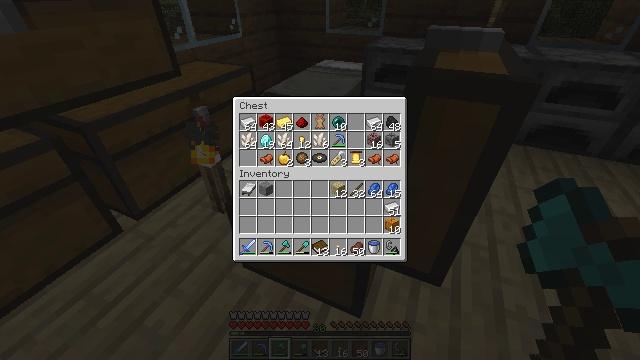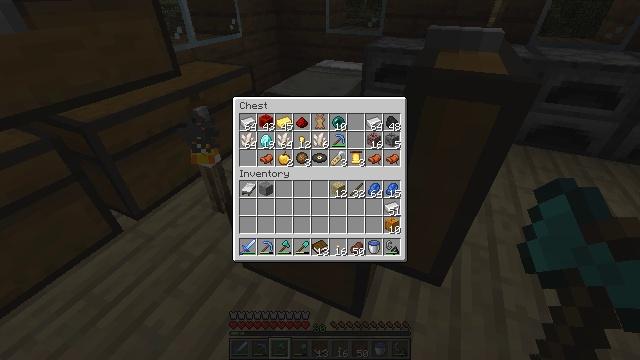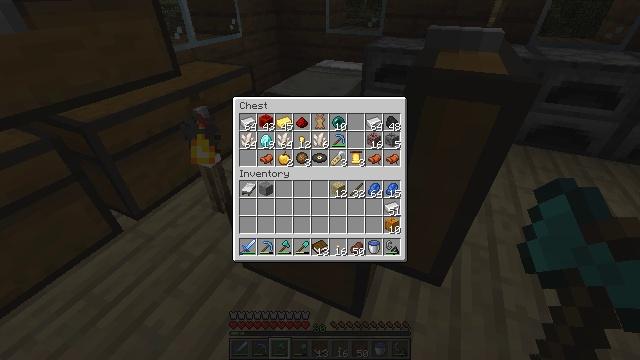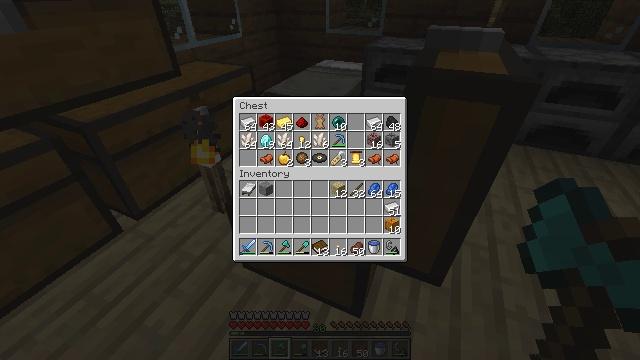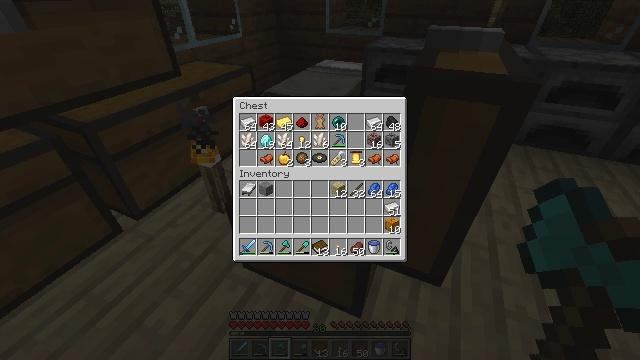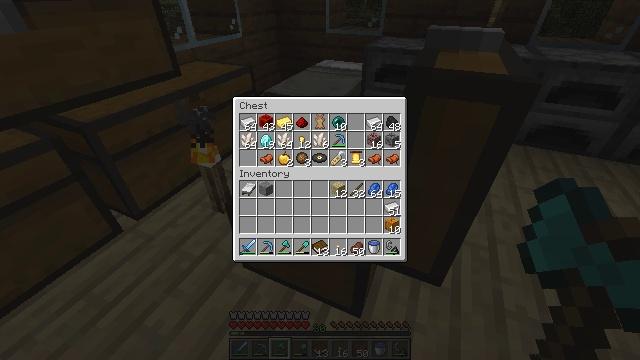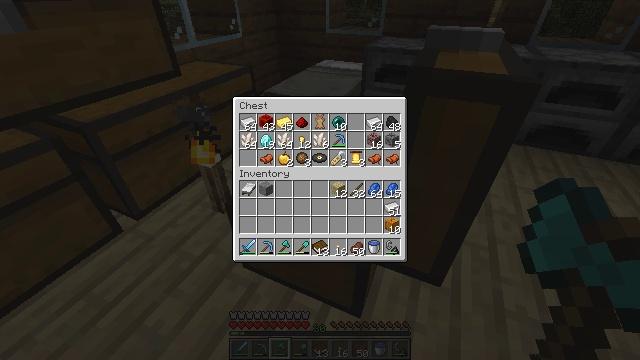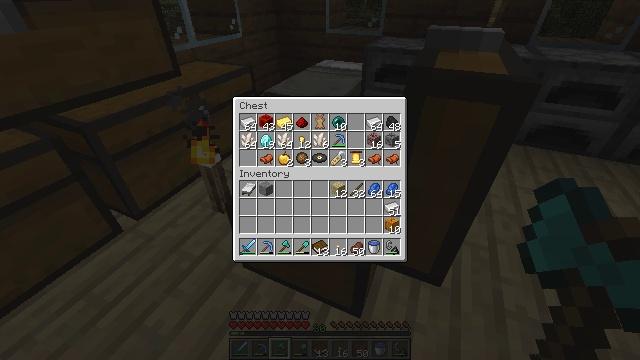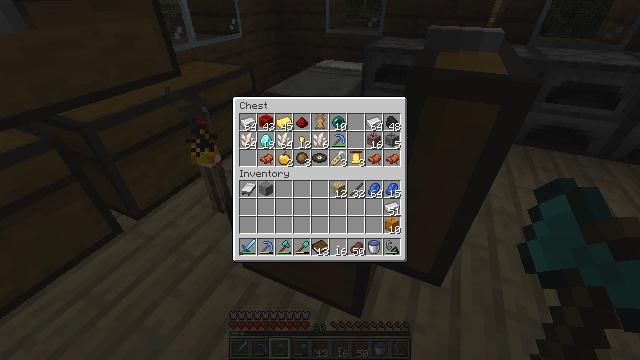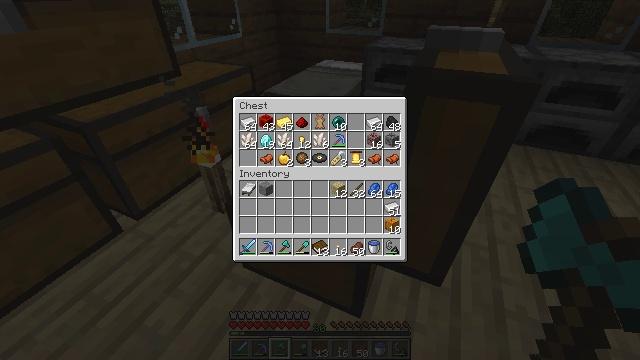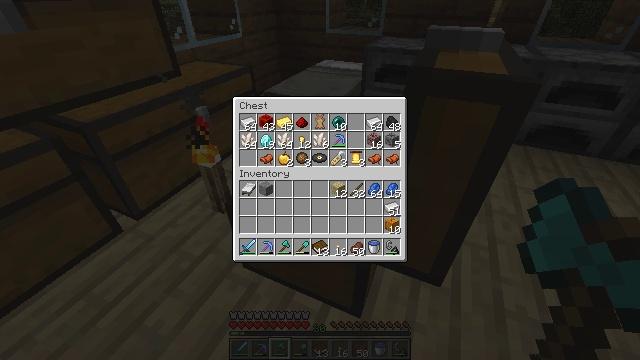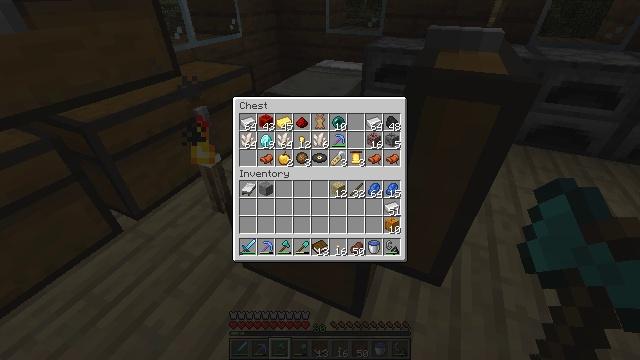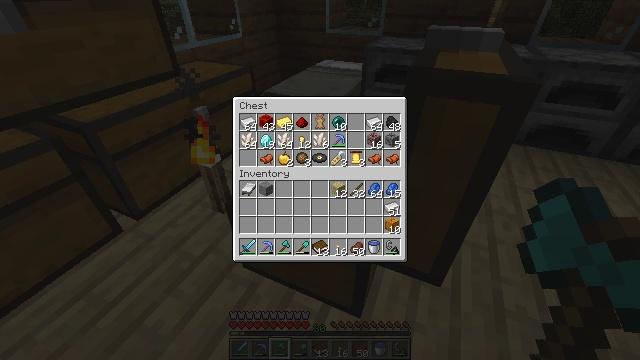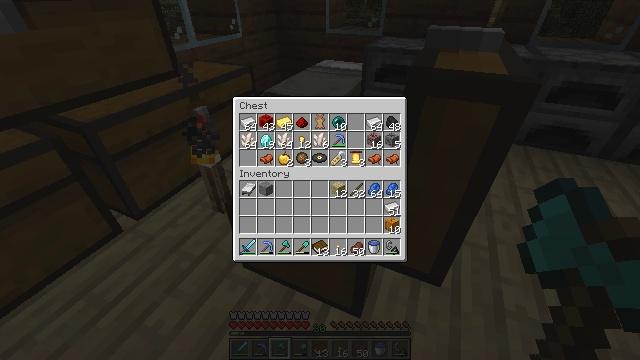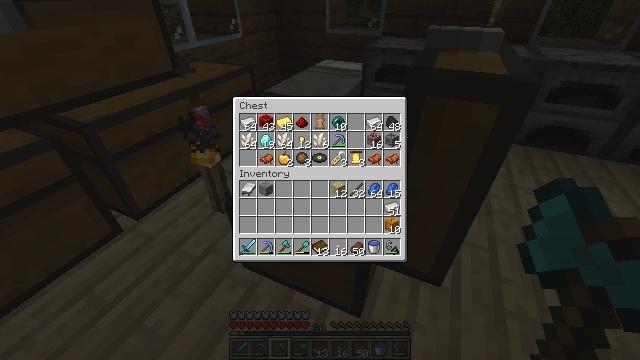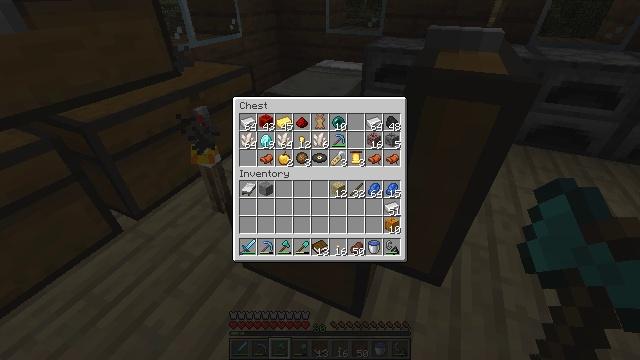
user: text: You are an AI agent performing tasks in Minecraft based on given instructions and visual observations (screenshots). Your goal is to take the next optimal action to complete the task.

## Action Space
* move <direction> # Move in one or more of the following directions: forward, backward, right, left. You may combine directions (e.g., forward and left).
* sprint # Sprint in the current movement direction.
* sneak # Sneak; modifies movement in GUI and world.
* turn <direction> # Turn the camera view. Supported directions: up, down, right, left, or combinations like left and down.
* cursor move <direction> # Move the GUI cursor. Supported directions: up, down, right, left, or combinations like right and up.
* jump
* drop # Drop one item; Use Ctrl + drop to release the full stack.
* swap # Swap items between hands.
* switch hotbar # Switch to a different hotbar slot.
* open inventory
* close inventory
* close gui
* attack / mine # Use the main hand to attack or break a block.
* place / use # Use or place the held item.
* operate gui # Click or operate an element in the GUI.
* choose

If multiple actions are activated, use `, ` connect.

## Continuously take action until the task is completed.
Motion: motion action
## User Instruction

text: Gather the powered rail to store in inventory.
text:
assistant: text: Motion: no_op
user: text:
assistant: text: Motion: no_op
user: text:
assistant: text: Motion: no_op
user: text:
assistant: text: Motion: no_op
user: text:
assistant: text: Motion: no_op
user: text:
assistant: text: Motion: no_op
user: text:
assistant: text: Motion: no_op
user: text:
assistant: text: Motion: no_op
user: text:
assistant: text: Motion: no_op
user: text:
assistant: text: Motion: no_op
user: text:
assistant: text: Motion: no_op
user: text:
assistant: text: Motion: no_op
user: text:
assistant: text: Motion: no_op
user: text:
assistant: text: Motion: no_op
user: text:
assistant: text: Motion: no_op
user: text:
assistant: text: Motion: no_op
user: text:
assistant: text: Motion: no_op
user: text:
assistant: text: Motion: no_op
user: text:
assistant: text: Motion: no_op
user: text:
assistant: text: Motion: no_op
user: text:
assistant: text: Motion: no_op
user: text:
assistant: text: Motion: no_op
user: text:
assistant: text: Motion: no_op
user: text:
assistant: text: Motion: no_op
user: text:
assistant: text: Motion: no_op
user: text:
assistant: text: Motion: no_op
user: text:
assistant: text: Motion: no_op
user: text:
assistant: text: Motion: no_op
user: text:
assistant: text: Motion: no_op
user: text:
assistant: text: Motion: no_op